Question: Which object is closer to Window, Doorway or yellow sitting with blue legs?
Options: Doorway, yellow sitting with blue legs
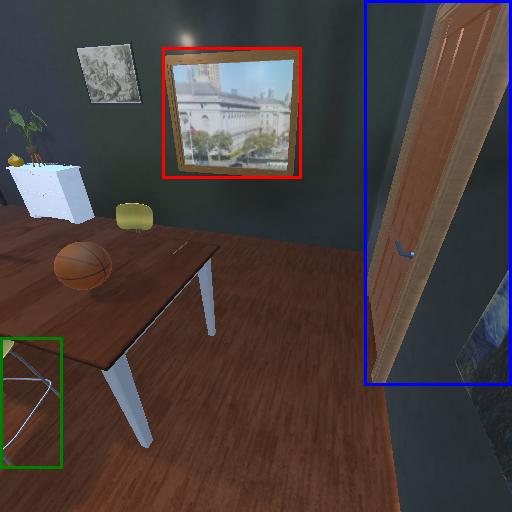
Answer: Doorway